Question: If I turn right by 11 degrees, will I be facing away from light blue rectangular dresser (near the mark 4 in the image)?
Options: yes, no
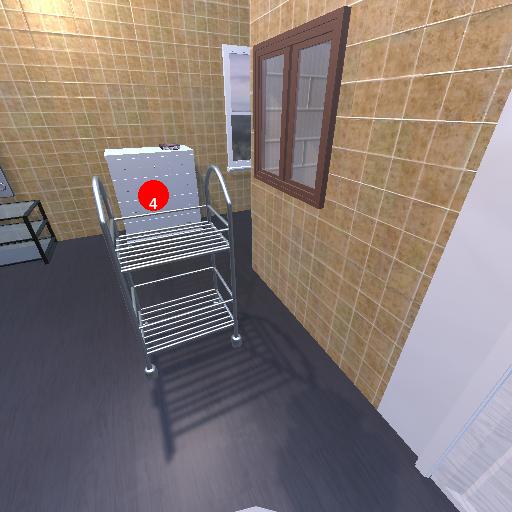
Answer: yes